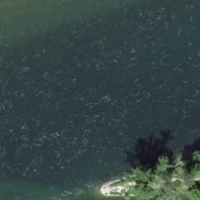
EUNIS habitat code: 15
Species observed at this site:
Populus tremula
Euonymus europaeus
Alopochen aegyptiaca
Clematis vitalba